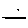
Label: line